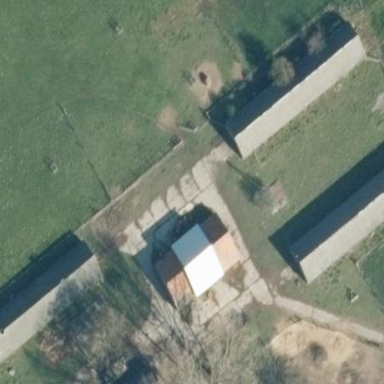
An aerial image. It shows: Farmyard area.